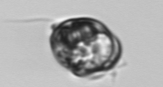
Label: Proterythropsis